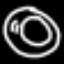
Label: donut